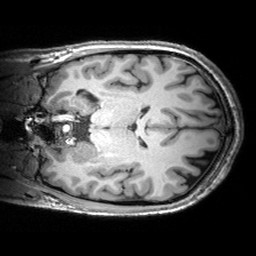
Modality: T1w
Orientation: coronal
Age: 27
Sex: male
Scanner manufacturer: siemens
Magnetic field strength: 3 T
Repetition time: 2.53 s
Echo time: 0.00299 s